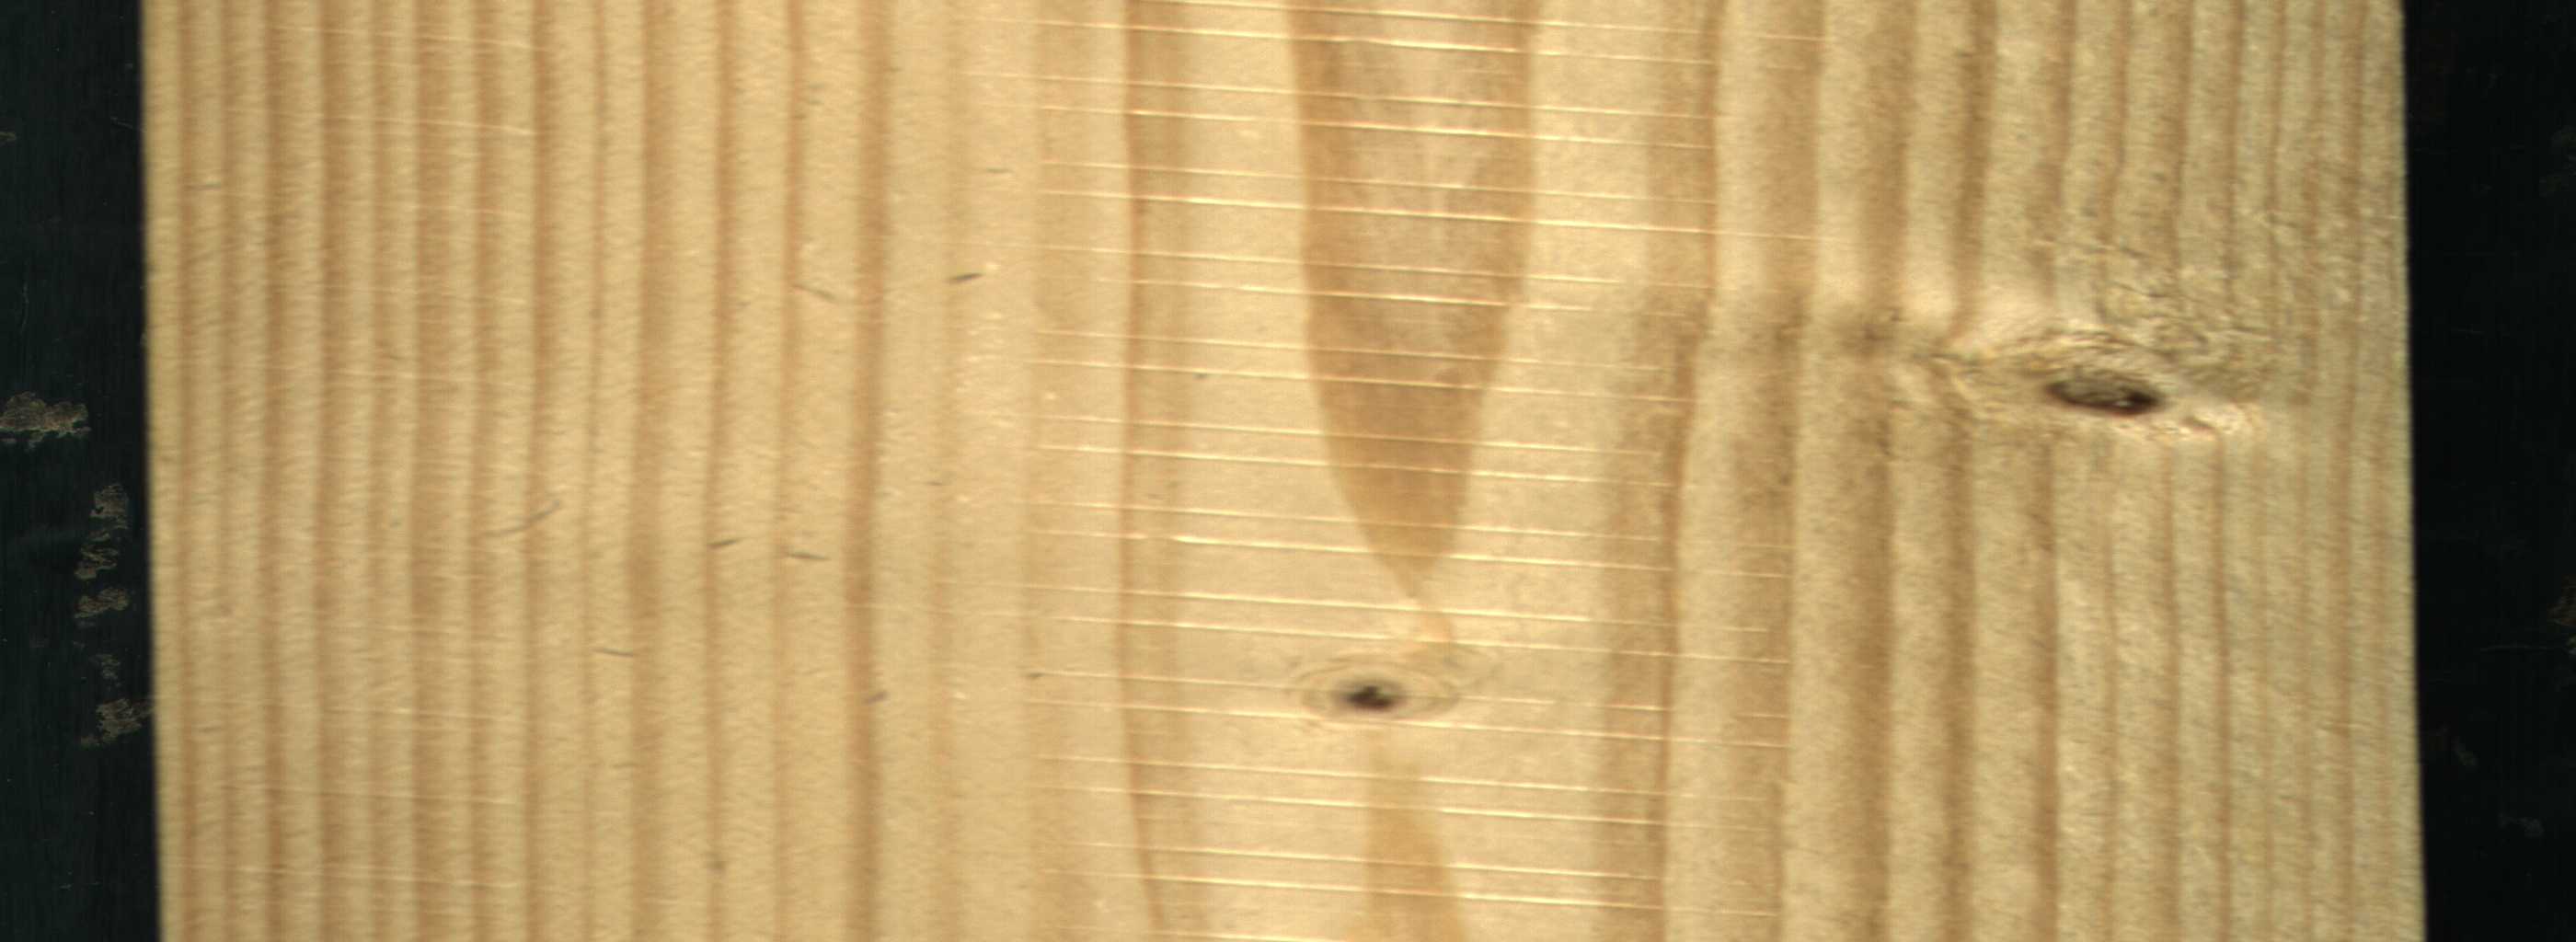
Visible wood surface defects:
Dead_Knot
Live_Knot